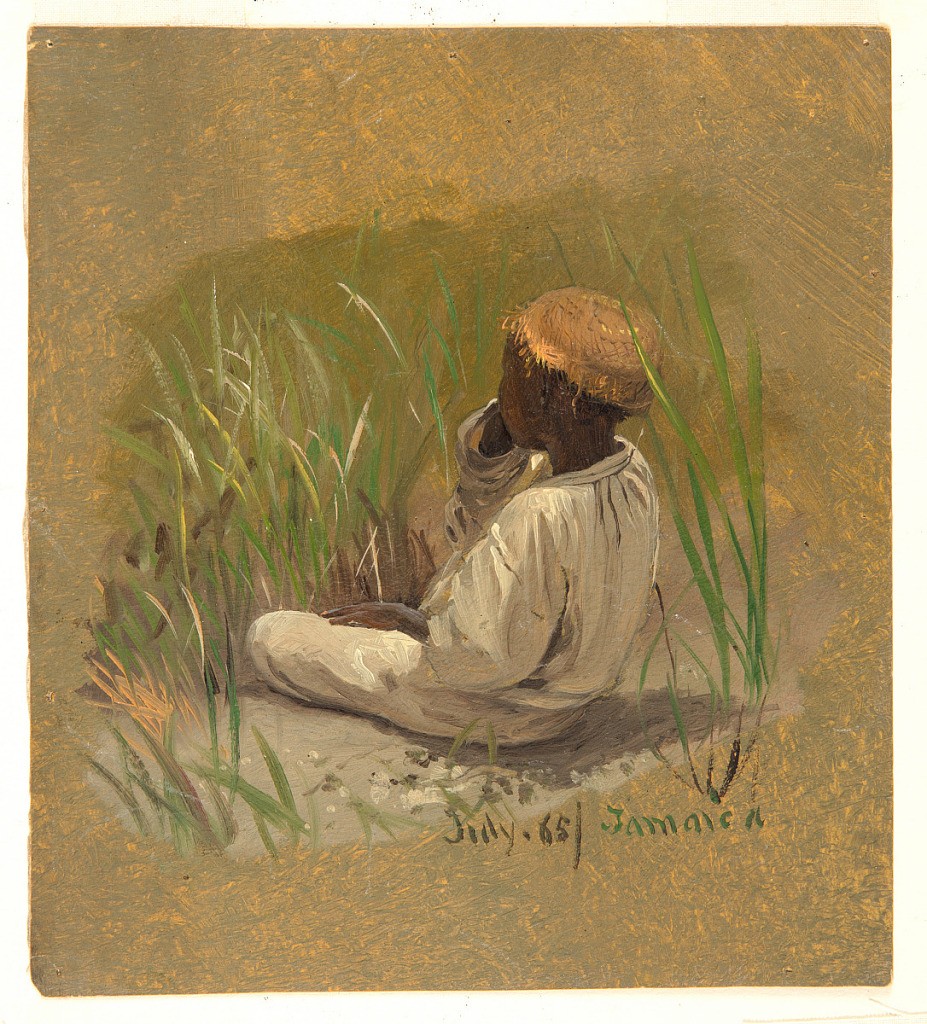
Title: Seated Boy, Jamaica
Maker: Frederic Edwin Church, American, 1826–1900
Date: July 1865
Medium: Brush and oil, graphite paperboard
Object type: Drawing
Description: Figure sketch of a Jamaican boy of African descent sitting in grass. He faces obliquely away from the viewer, as he raises one hand to his mouth. He wears a straw cap and white linen clothing. Nearby foliage and blades of grass visible around him. Olive green ground visible along all margins.